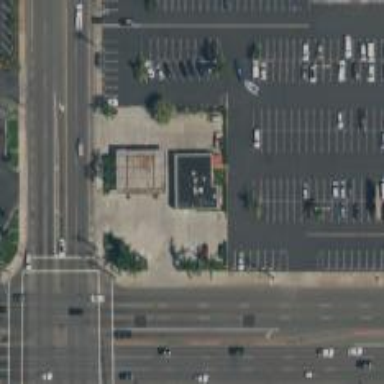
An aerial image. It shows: Retail area.